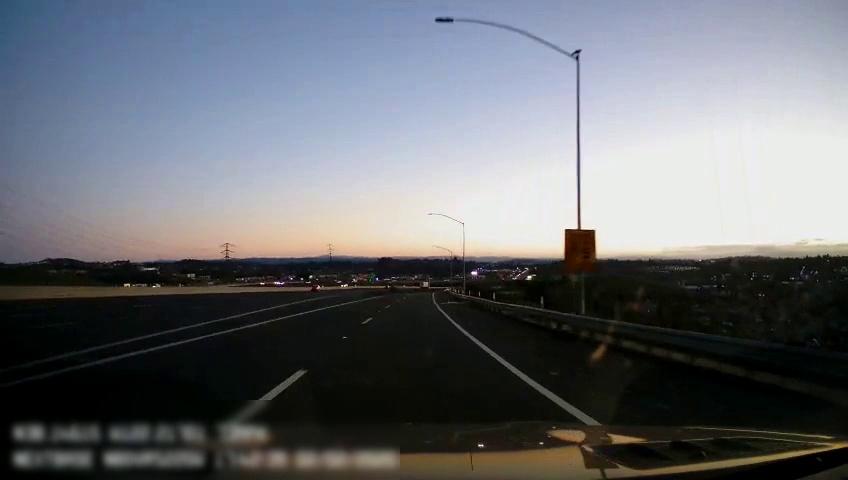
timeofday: Dusk/Dawn/Twilight
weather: Sunny
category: Drivable Space
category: Lanes | Current Lane
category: Lanes | Alternate Lane
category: Lanes | Alternate Lane
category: Lanes | Alternate Lane
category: Lanes | Alternate Lane
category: Traffic | Signs